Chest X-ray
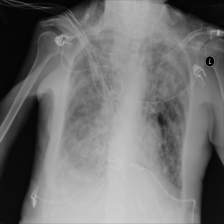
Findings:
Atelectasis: negative
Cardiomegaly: negative
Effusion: negative
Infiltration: negative
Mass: negative
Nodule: negative
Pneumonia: negative
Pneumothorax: negative
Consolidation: negative
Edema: negative
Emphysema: negative
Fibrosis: negative
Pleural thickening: negative
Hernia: negative